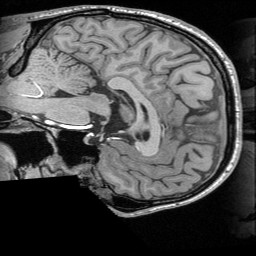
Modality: T1w
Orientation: sagittal